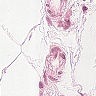
Metastatic tissue present: no